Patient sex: M
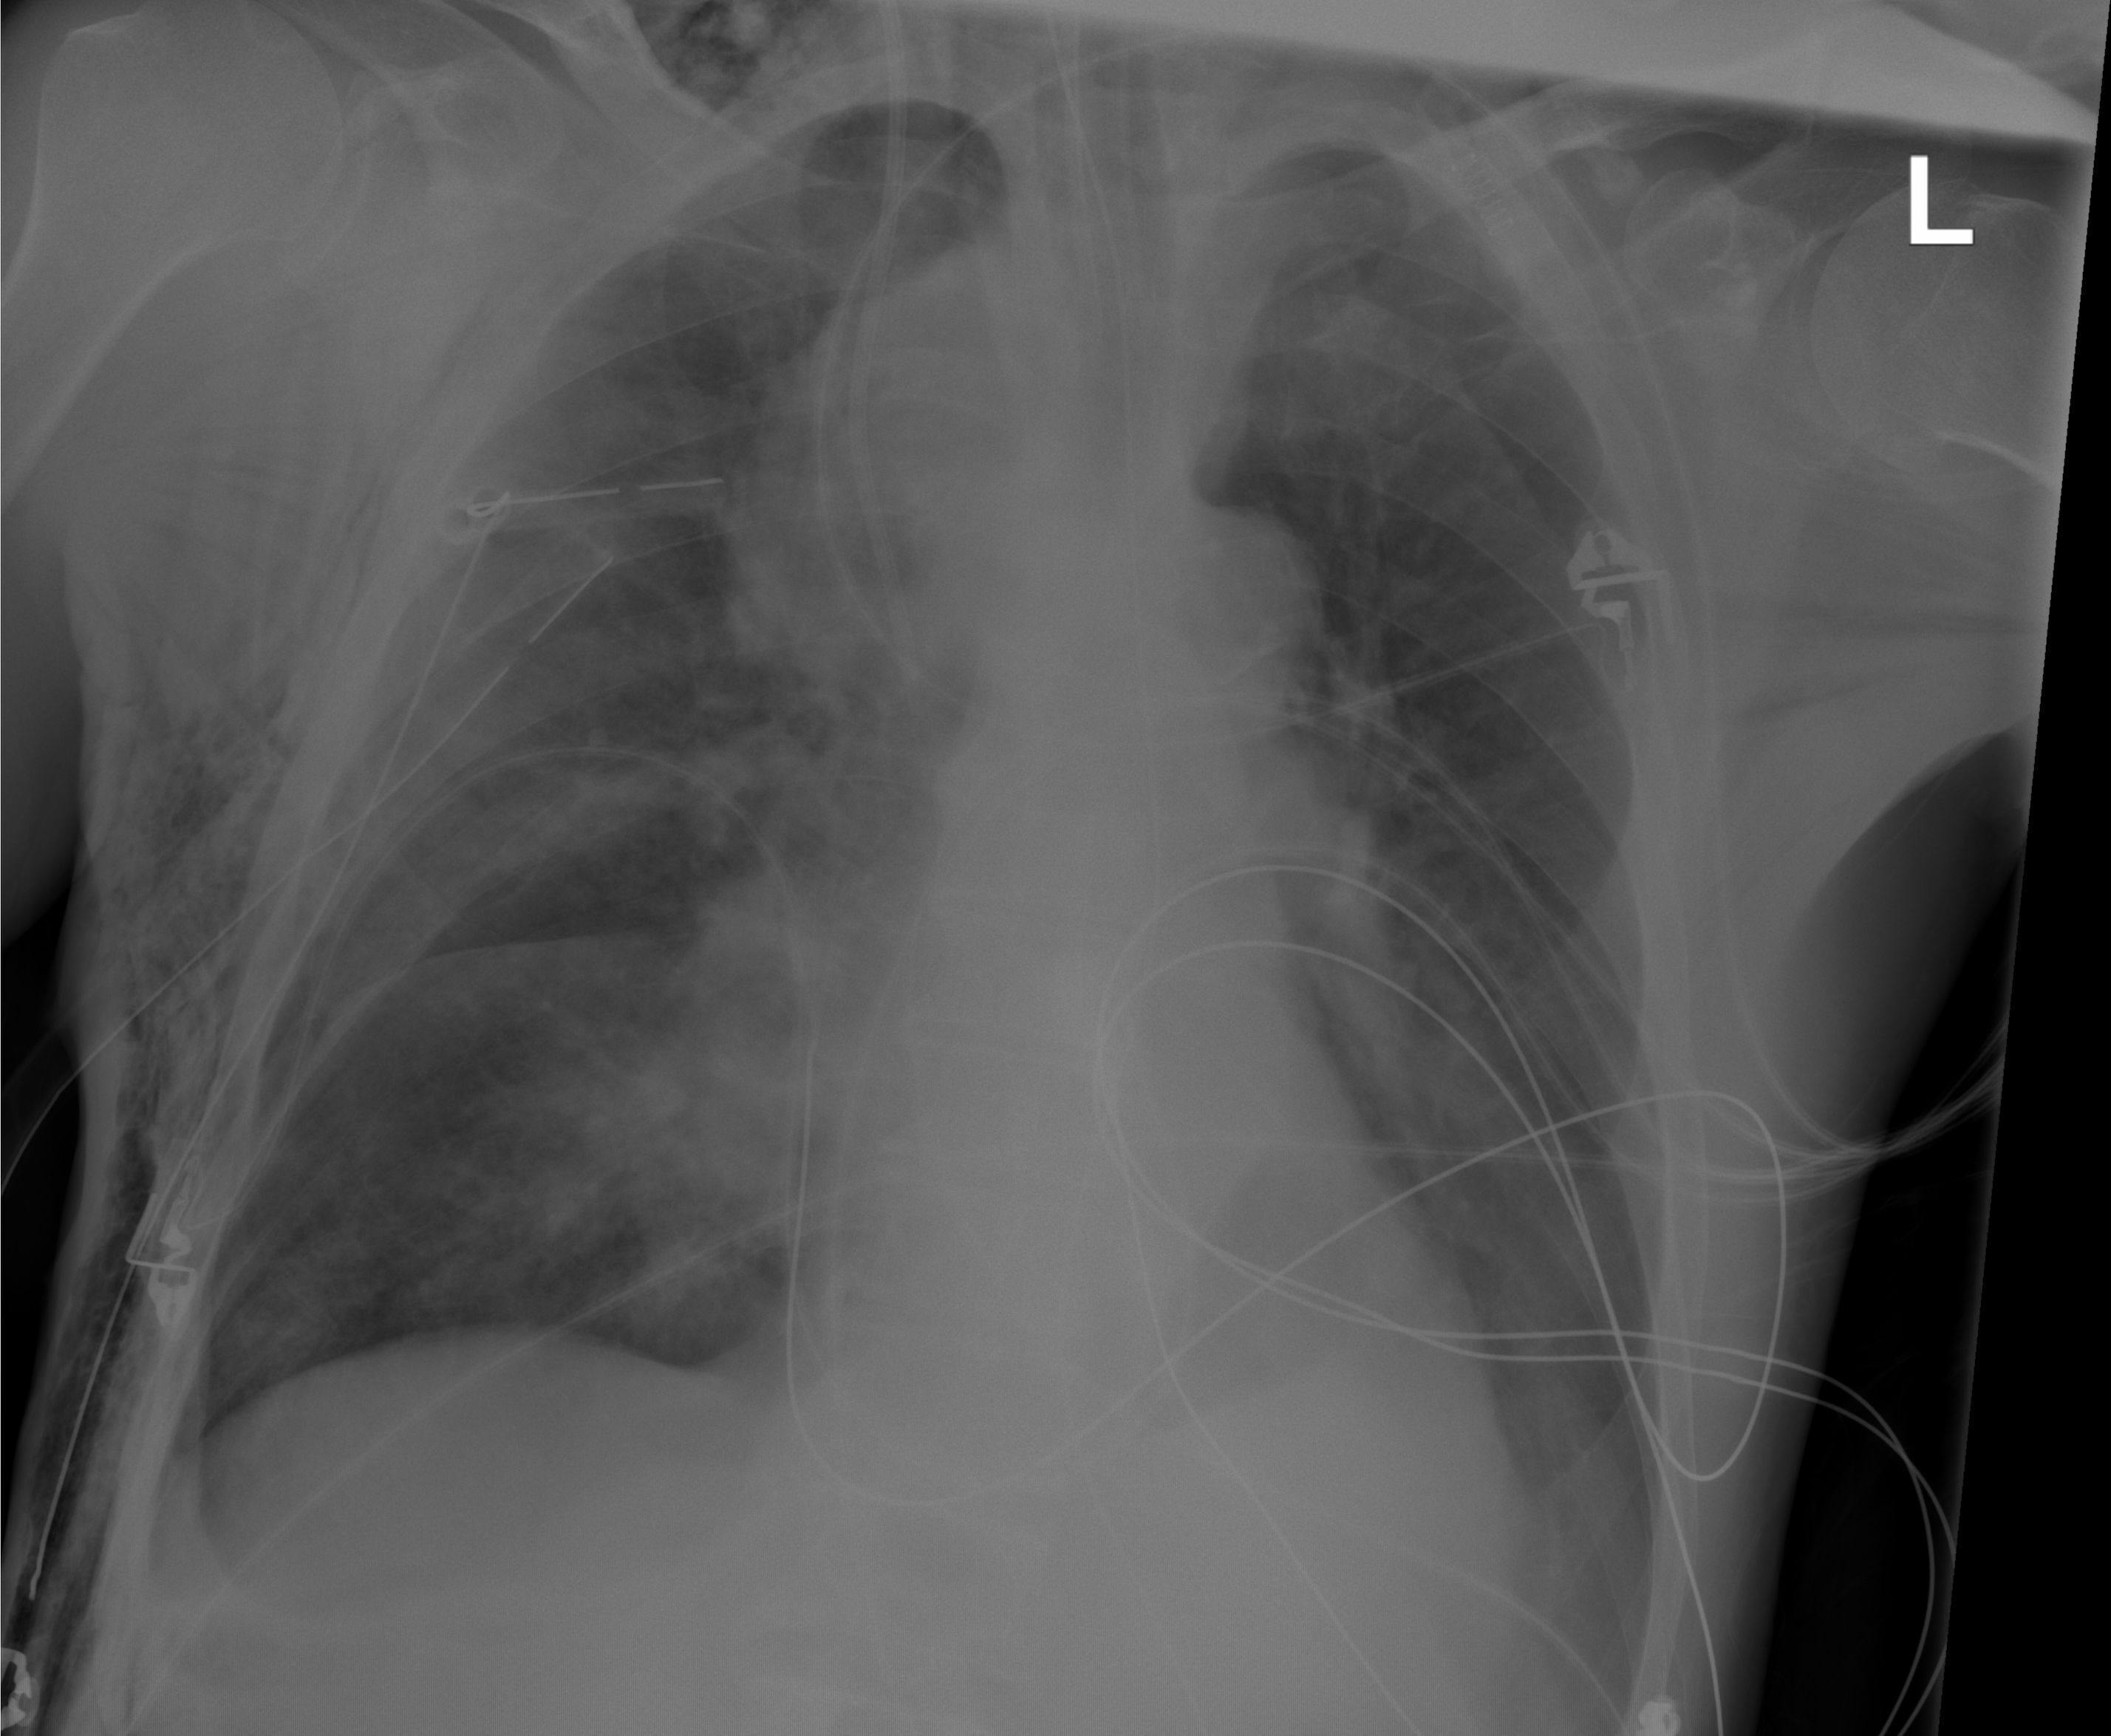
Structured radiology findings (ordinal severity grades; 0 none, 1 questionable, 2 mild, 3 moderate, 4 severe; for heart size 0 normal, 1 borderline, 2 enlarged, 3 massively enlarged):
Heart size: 0
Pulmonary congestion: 3
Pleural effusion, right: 0
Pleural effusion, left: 2
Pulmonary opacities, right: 0
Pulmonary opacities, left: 0
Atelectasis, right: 0
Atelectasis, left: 2